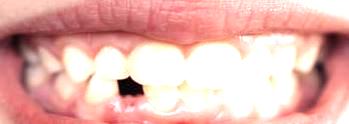
Condition: hypodontia